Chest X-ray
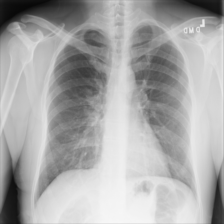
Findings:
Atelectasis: negative
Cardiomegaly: negative
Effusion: negative
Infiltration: positive
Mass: negative
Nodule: negative
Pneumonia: negative
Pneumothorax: positive
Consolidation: negative
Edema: negative
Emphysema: negative
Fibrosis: negative
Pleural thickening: negative
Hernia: negative